Field crop: tomato
Growth stage: 1
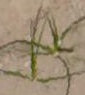
Species: cyperus